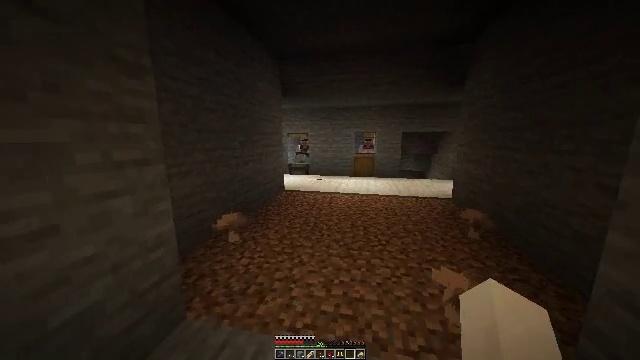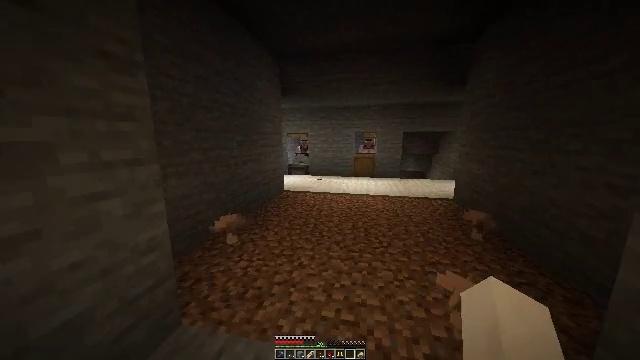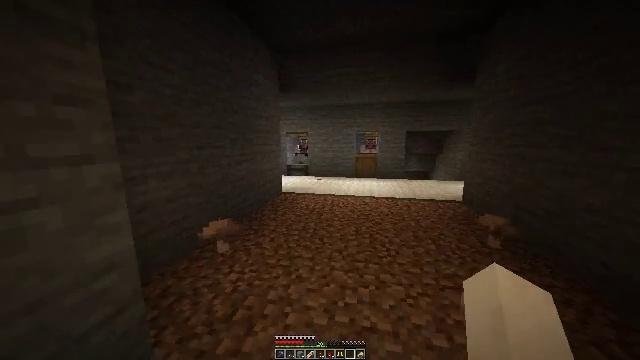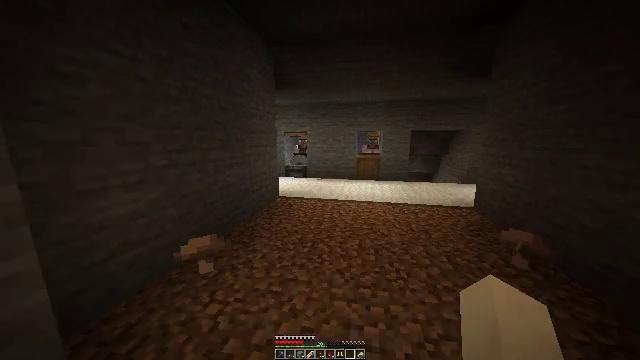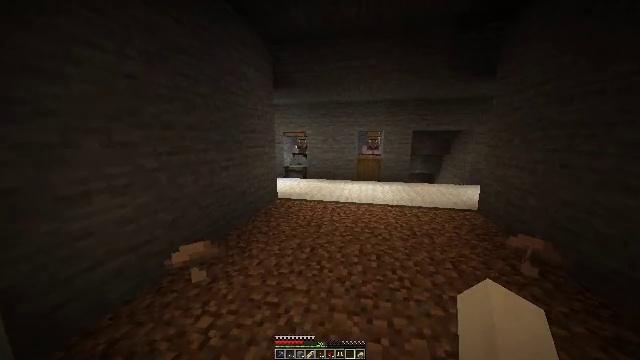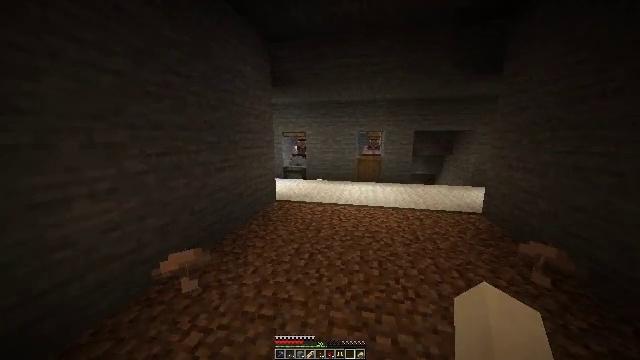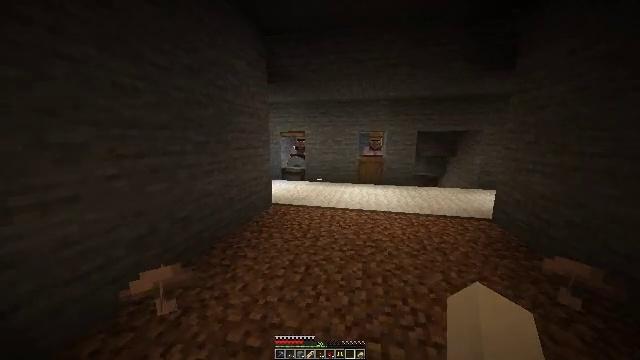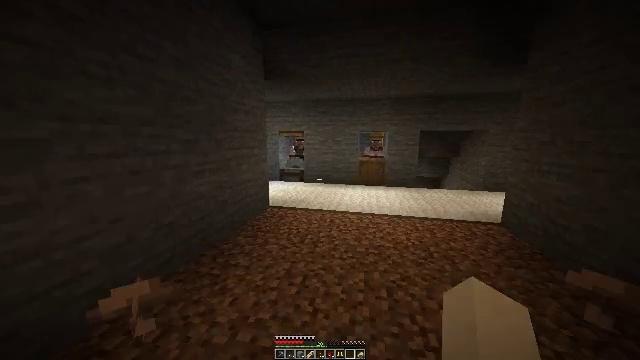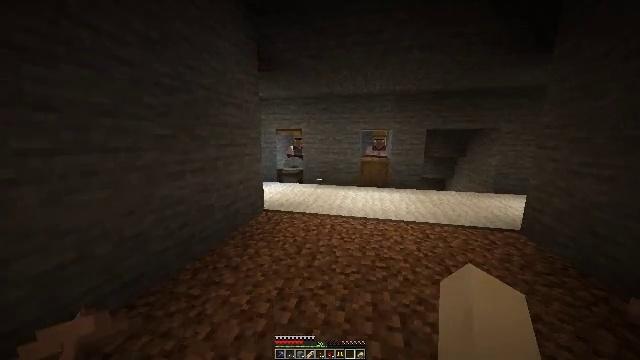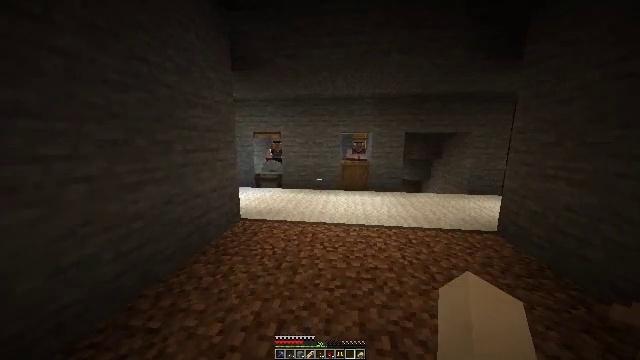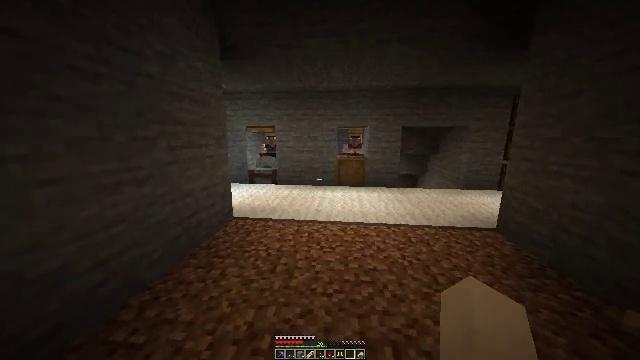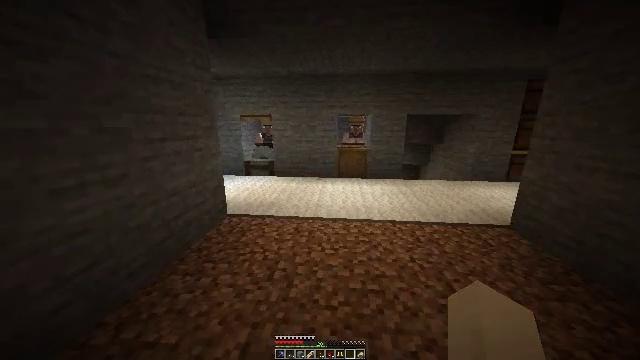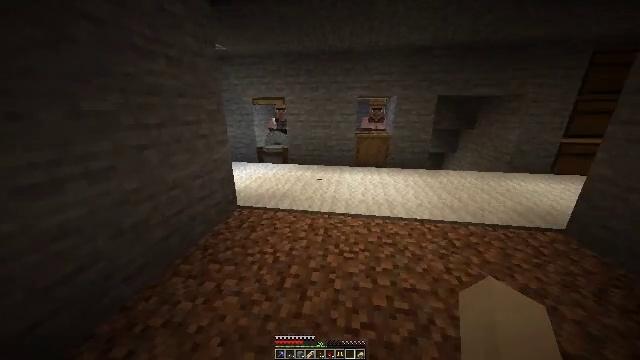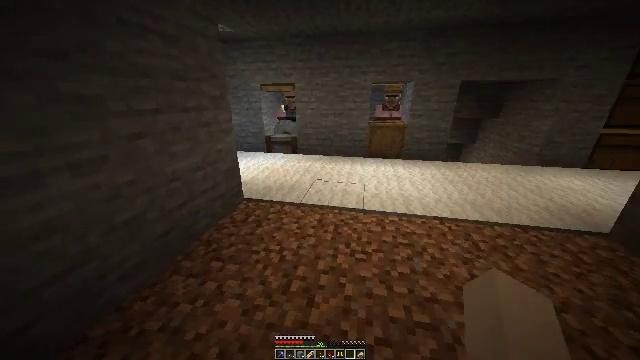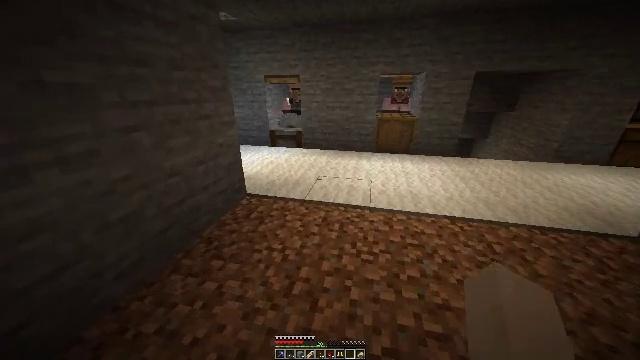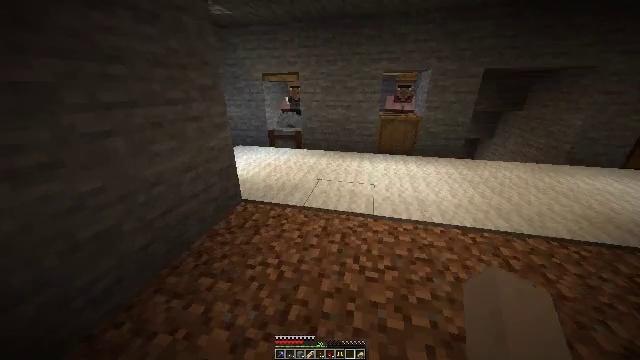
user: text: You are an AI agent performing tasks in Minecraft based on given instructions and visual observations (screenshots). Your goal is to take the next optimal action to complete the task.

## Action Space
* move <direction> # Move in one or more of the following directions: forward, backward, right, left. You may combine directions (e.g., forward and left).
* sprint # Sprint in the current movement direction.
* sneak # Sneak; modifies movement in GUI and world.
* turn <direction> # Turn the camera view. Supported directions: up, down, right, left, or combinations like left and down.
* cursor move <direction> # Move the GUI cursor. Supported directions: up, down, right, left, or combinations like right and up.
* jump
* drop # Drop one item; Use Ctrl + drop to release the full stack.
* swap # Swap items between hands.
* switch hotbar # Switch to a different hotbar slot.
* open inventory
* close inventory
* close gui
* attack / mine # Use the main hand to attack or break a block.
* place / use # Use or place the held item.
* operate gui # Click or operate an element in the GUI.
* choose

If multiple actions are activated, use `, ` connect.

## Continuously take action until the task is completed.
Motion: motion action
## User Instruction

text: Attack the stonecutter to pick it up.
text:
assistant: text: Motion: move forward
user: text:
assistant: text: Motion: move forward, sprint
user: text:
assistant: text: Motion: move forward, sprint
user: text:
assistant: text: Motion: move forward
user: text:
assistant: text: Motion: move forward
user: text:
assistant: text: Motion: move forward
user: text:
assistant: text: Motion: move forward
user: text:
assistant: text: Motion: move forward
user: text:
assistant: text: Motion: move forward, turn right
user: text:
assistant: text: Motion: move forward, turn right and down
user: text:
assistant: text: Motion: move forward, turn down
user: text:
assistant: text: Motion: move forward, turn left and down
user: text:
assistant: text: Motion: move forward, turn left and down
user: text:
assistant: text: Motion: move forward, turn left and down
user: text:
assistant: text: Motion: move forward
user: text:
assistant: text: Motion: move forward
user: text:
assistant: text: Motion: move forward
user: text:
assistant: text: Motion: move forward
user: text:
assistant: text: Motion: move forward
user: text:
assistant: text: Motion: move forward
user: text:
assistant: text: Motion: move forward, turn left
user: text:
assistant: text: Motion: move forward, turn left and up, switch to hotbar 1
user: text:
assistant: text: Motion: move forward, turn left and up, switch to hotbar 1
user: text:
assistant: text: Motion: move forward, turn up, switch to hotbar 1
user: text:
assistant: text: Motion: move forward
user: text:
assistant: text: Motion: move forward
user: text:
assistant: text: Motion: move forward
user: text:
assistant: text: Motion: move forward, turn down
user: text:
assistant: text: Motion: move forward, turn right and down
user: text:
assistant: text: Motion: move forward, turn right and down